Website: macys
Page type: gifting
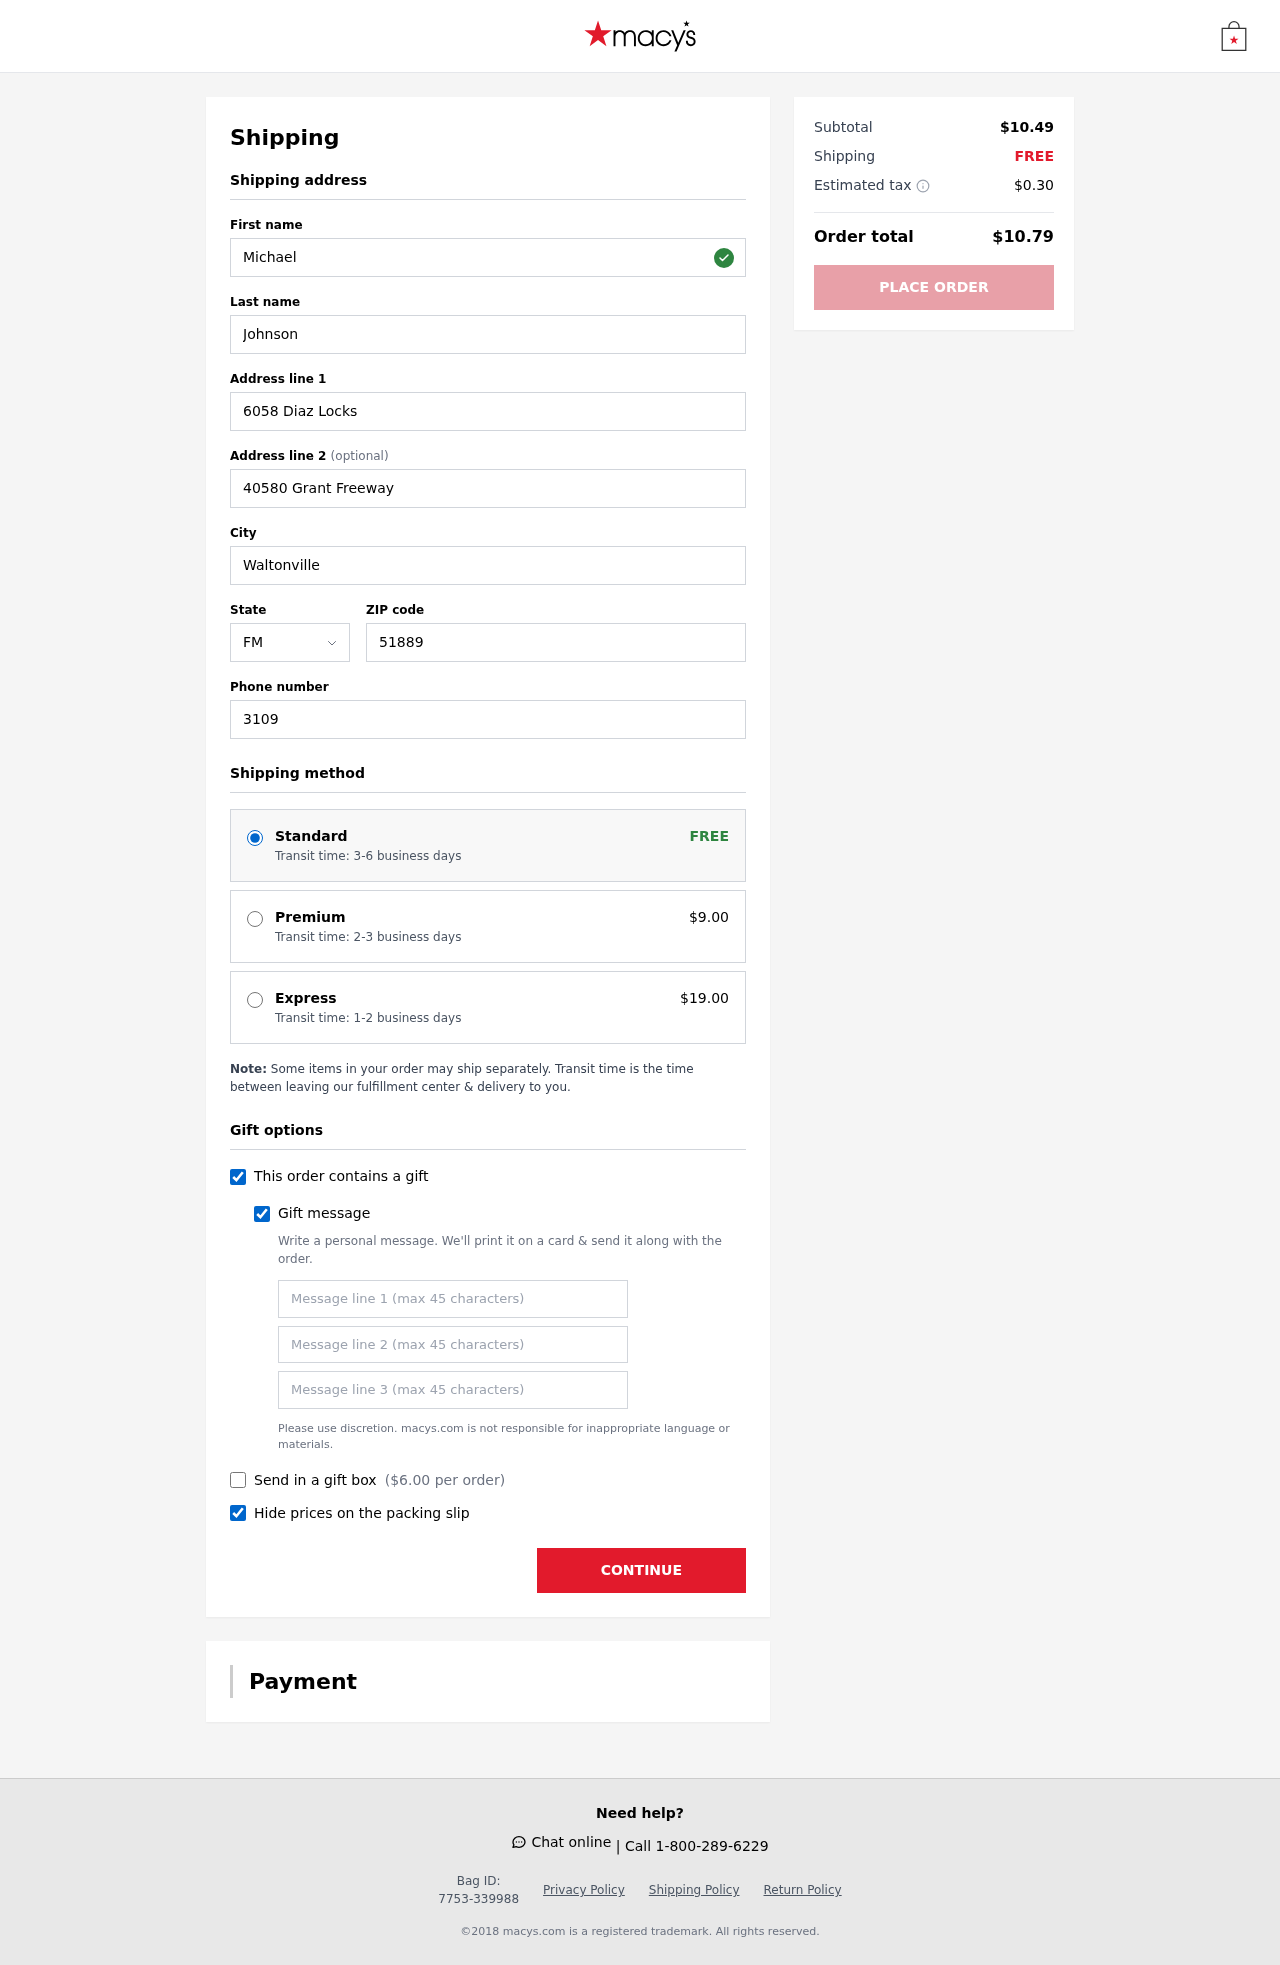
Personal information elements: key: PII_STATE_ABBR
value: FM
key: PII_FIRSTNAME
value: Michael
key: PII_LASTNAME
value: Johnson
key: PII_STREET
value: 6058 Diaz Locks
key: PII_STREET2
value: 40580 Grant Freeway
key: PII_CITY
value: Waltonville
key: PII_POSTCODE
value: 51889
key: PII_PHONE
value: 3109680771
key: PII_GIFT_MESSAGE
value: Hey Benjamin, I know life can get a bit hectic sometimes, so I thought these melatonin lozenges might help you catch some better Z's! Here’s to peaceful nights and refreshed mornings. Enjoy!  Michael
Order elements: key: ORDER_SHIPPING_STANDARD
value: Transit time: 3-6 business days
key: ORDER_SHIPPING_PREMIUM
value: Transit time: 2-3 business days
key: ORDER_SHIPPING_PREMIUM_PRICE
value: $9.00
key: ORDER_SHIPPING_EXPRESS
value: Transit time: 1-2 business days
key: ORDER_SHIPPING_EXPRESS_PRICE
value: $19.00
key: ORDER_GIFT_BOX_PRICE
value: $6.00
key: ORDER_SUBTOTAL
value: $10.49
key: ORDER_SHIPPING_COST
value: FREE
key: ORDER_TAX
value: $0.30
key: ORDER_TOTAL
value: $10.79